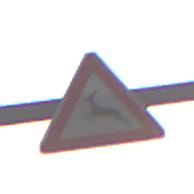
Verkehrszeichen: WildwechselRechts
Umgebung: Outdoor, Nature
Tageszeit: SunriseSunset
Wetter: PartlyCloudy
Licht: Natural
Jahreszeit: NotSpecified
Kontrast: MediumContrast